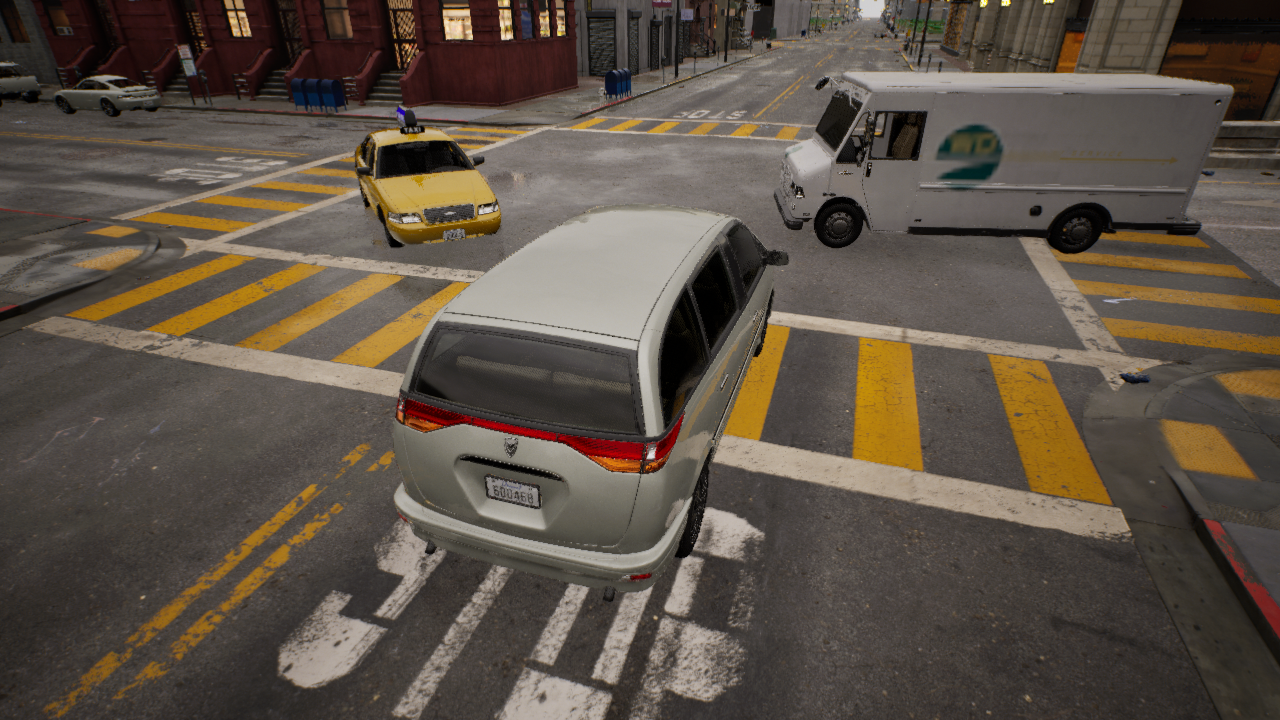
Venue: residential
Lighting: golden hour
Vehicle rig: minivan